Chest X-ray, PA view. Patient: 54 years old, sex M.
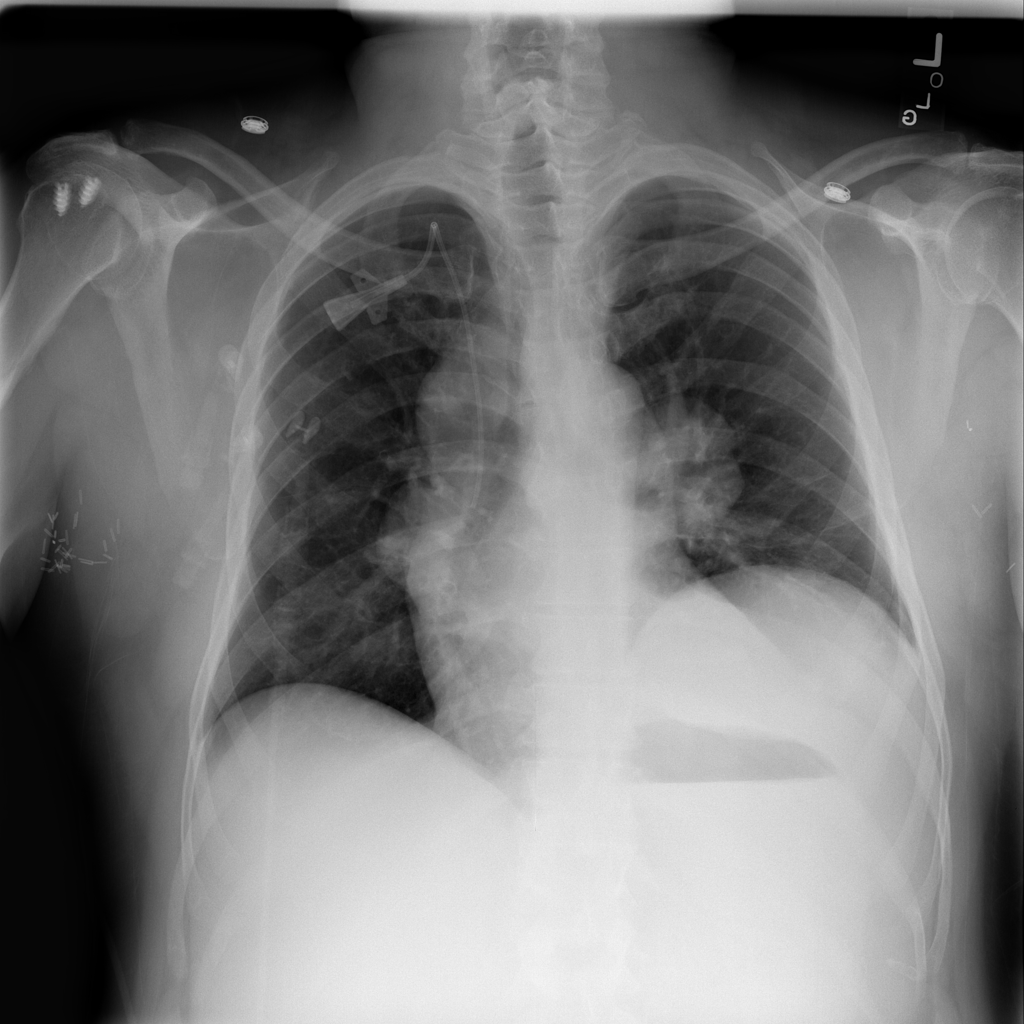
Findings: No Finding